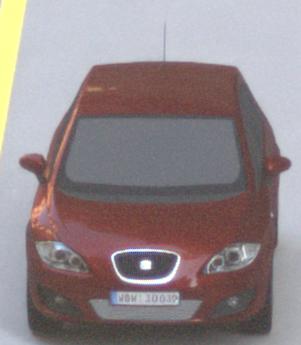
Make: SEAT
Model: Leon 1.4
Detailed model: Leon (1P)
Model produced from: 2009/04
Model produced until: 2010/08
Doors: 5
Color: red
Road condition: dry road
Daytime: morning or afternoon
Contrast: medium contrast